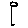
Label: cloud